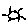
Label: sun